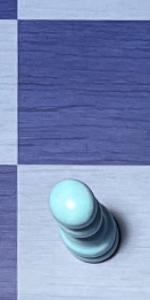
Label: Pawn_White